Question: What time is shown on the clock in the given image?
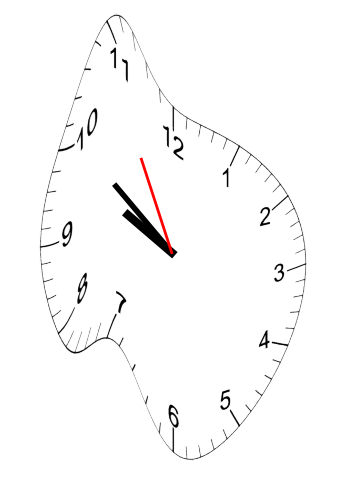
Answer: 09:50:55